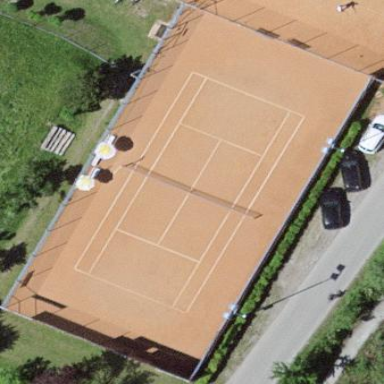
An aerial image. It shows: Tennis court on pitch.